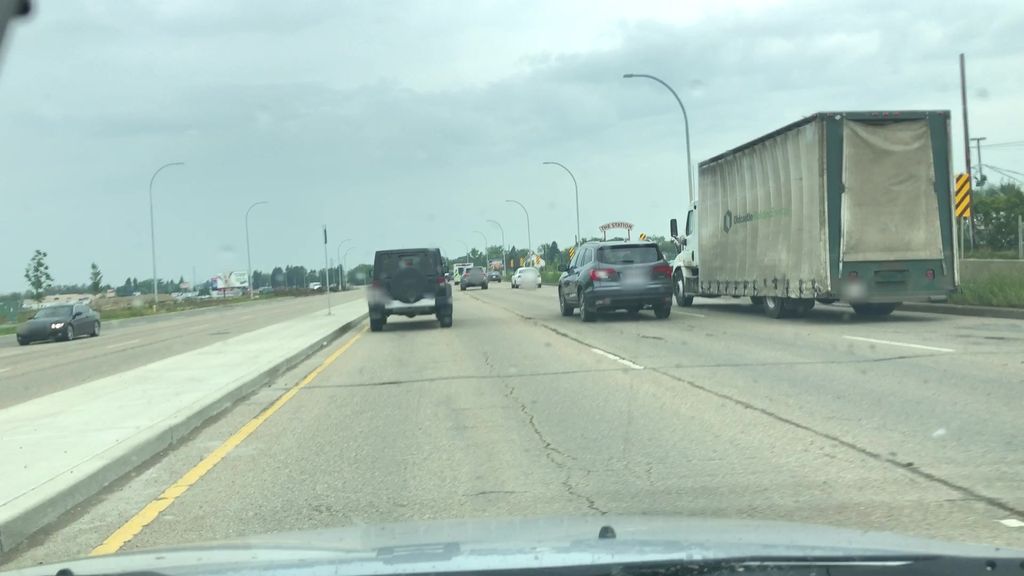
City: edmonton